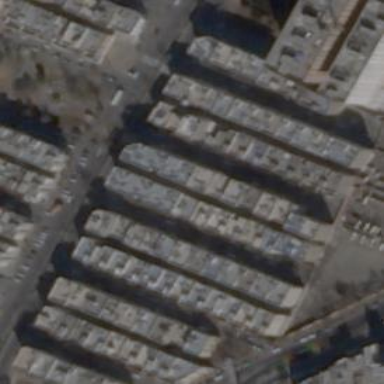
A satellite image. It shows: Image showing building with apartments.